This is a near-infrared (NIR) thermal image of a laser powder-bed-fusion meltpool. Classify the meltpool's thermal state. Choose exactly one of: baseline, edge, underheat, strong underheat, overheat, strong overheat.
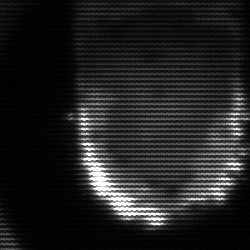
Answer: baseline